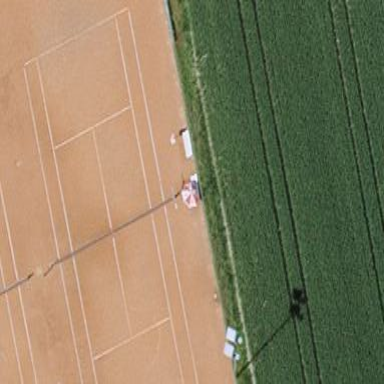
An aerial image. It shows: Tennis court on pitch.